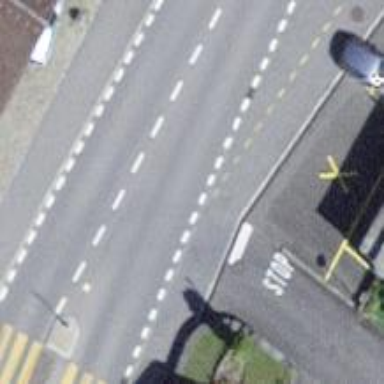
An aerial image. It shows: Asphalt sidewalk.